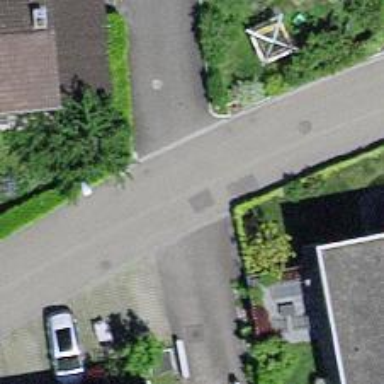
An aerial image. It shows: Residential road.